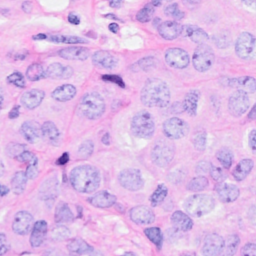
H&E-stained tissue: Breast